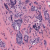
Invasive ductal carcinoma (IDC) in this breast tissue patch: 1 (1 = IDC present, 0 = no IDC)